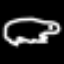
Label: frog